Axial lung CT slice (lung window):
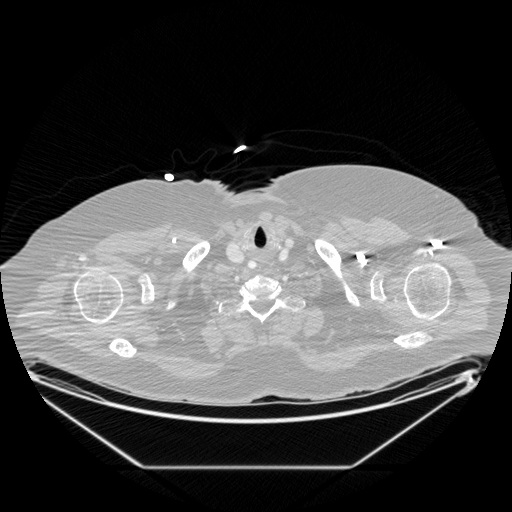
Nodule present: no